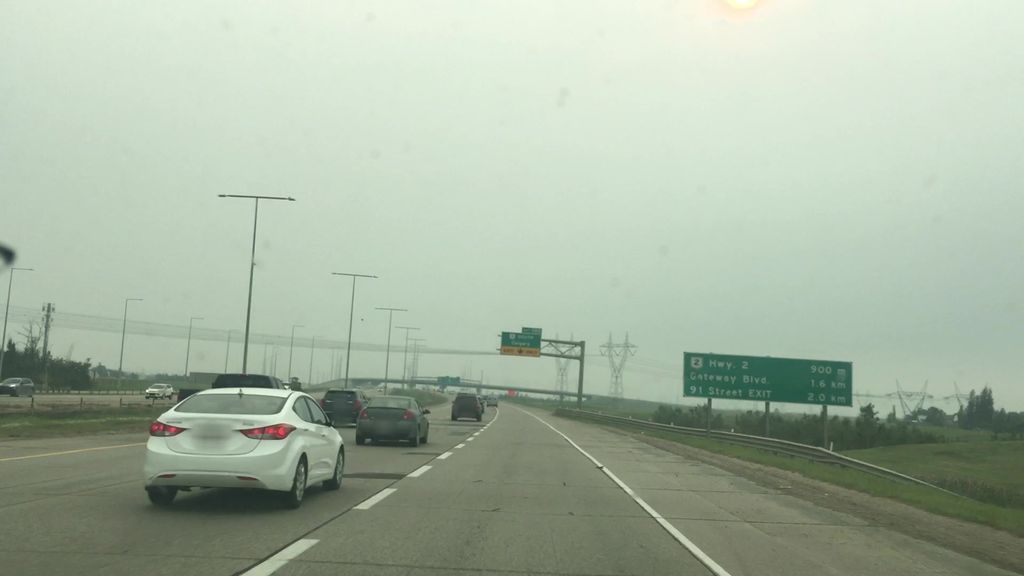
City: edmonton